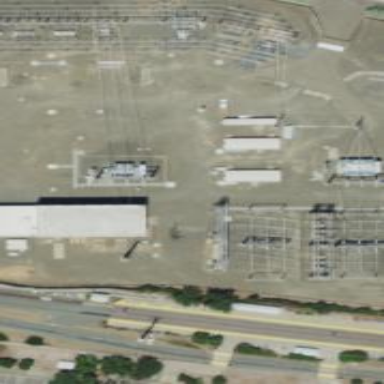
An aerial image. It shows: Power substation.